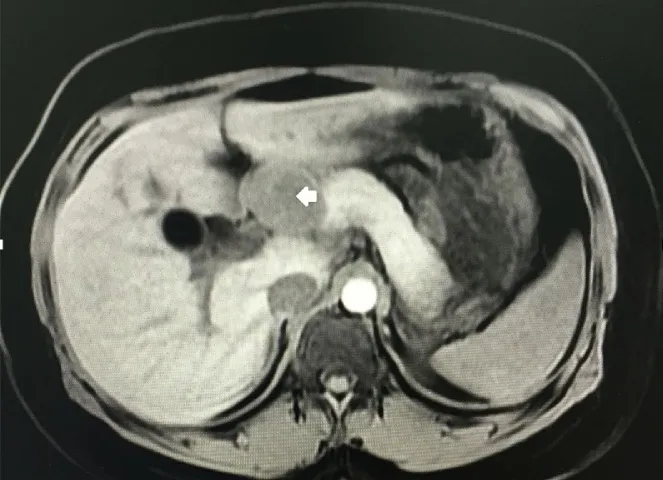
MRI axial T1 without contrast. The arrow points to the isointense 4 cm marginated mass in the pancreas head.
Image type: radiology (mri)